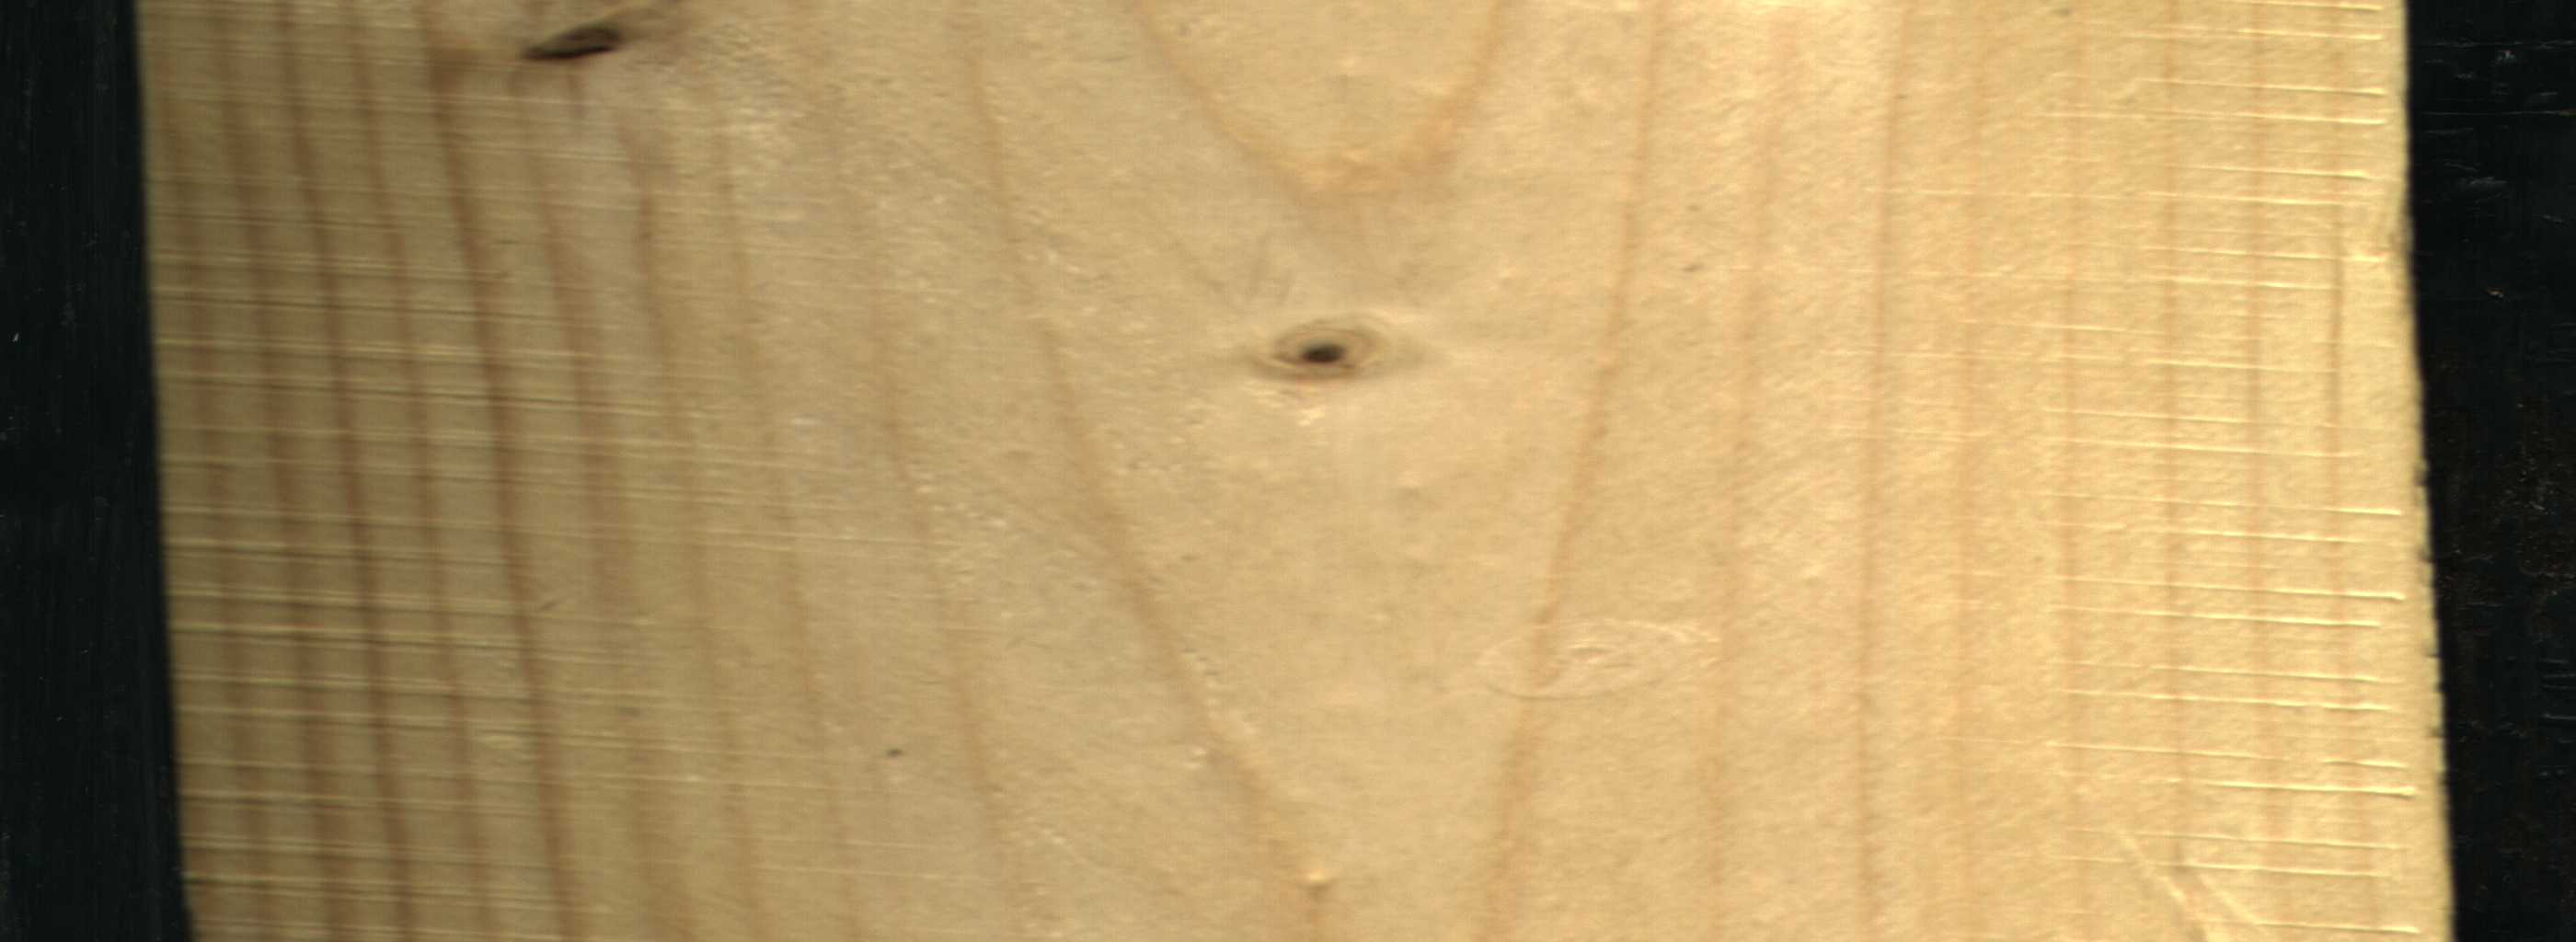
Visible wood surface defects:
Live_Knot
Live_Knot